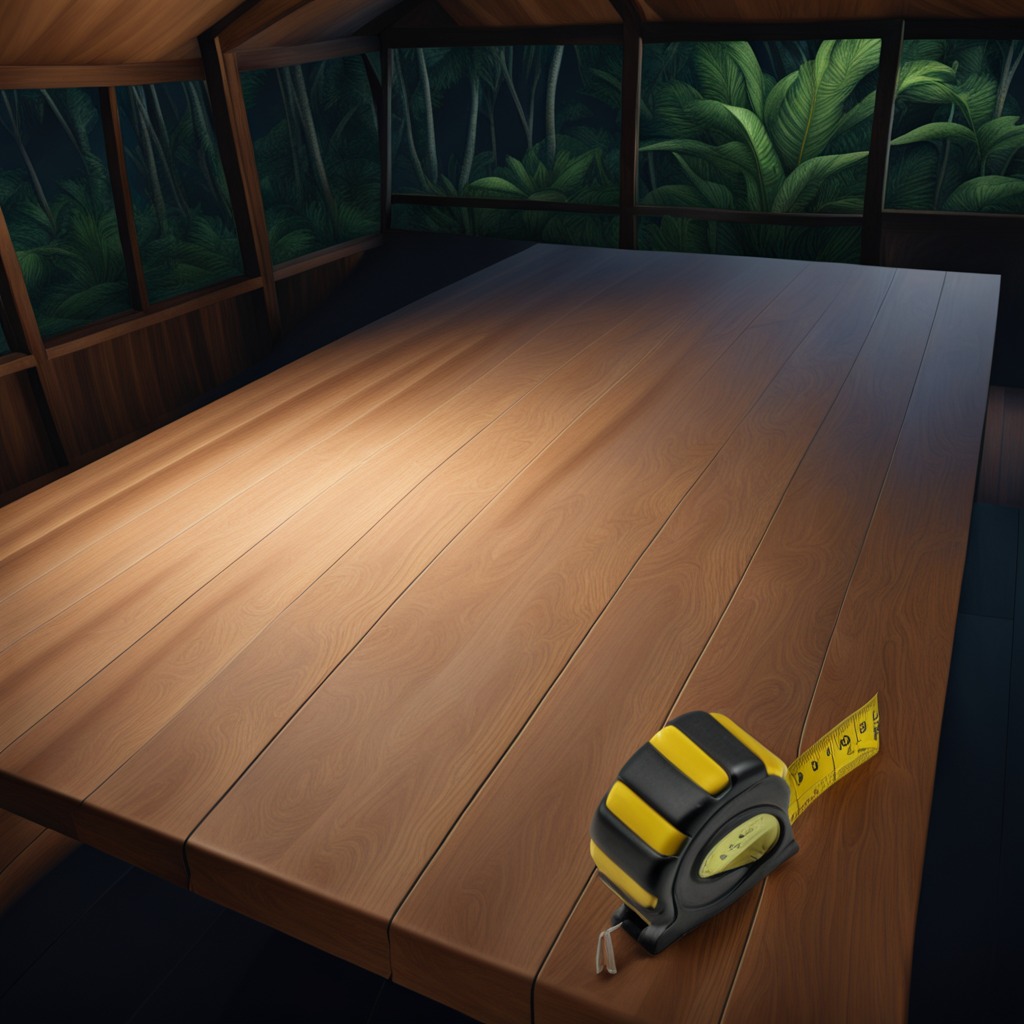
A measuring tape is lying on the wooden table.